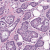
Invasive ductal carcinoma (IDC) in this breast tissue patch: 1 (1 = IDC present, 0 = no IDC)